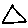
Label: triangle